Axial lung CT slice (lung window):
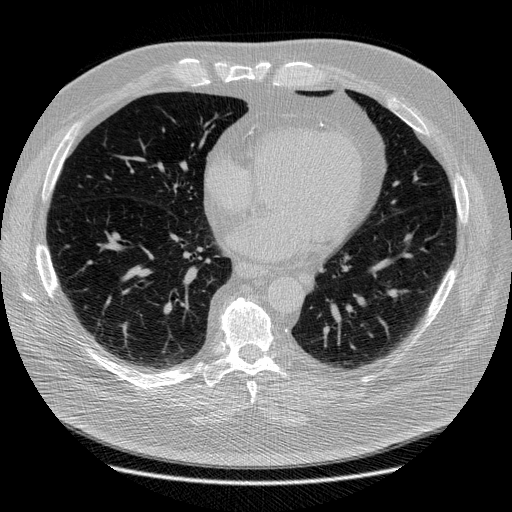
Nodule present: no